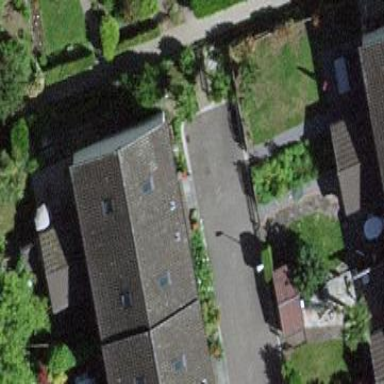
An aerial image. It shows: Terrace building.